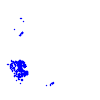
Particle: electron